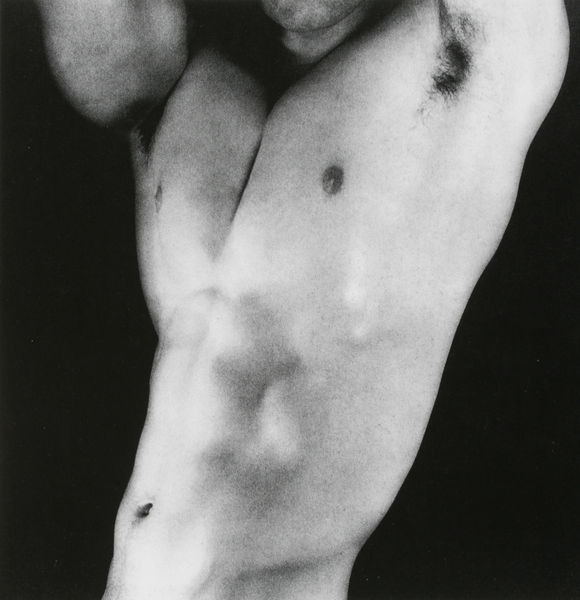
Titel: Torso
Künstler: Robert Mapplethorpe
Schlagwörter: akt, körper, mann, nackt, weiß, ausschnitt, brust, schwarz, bart, arm, arme, hals, pose, kinn, schwarzer hintergrund, detail, muskeln, nabel, bauch, bauchnabel, brustwarzen, oberkörper, foto, fotografie, muskulös, torso, dunkler hintergrund, gedreht, stoppeln, achsel, behaarung, oberarme, achseln, bartstoppeln, mapplethorpe, adamsapfel, achselhaare, achselhaar, bartwuchs, oberkörperfrei